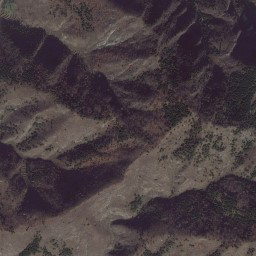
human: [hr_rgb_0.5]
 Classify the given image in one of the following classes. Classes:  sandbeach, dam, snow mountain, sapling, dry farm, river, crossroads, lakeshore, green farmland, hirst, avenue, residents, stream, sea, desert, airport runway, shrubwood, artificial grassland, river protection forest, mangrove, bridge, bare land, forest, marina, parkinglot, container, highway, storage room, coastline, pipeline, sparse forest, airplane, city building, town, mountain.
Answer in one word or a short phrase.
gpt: mountain